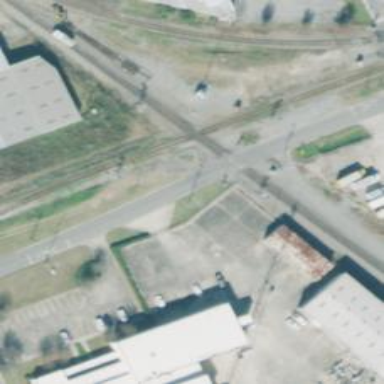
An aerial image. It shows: Level crossing on the railway with lights.